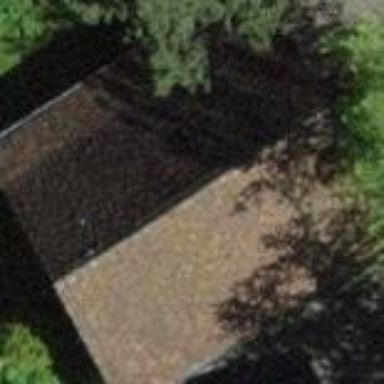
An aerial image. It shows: Shed.